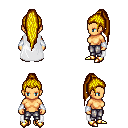
a pixel art fantasy rpg character, female body template, human, tanned skin, white cape, metal pants, blonde extra-long topknot hairstyle, white cloth bracers, gold boots, four views (front, back, left, right), 2x2 character sprite sheet, small pixel art, hard edges, no anti-aliasing